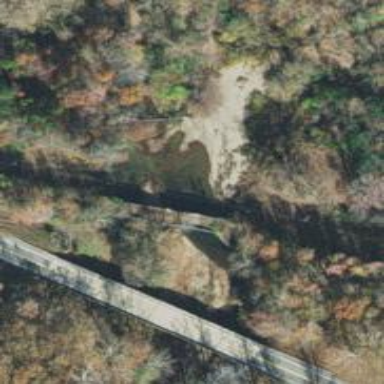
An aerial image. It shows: Unclassified road with bridge.